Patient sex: M
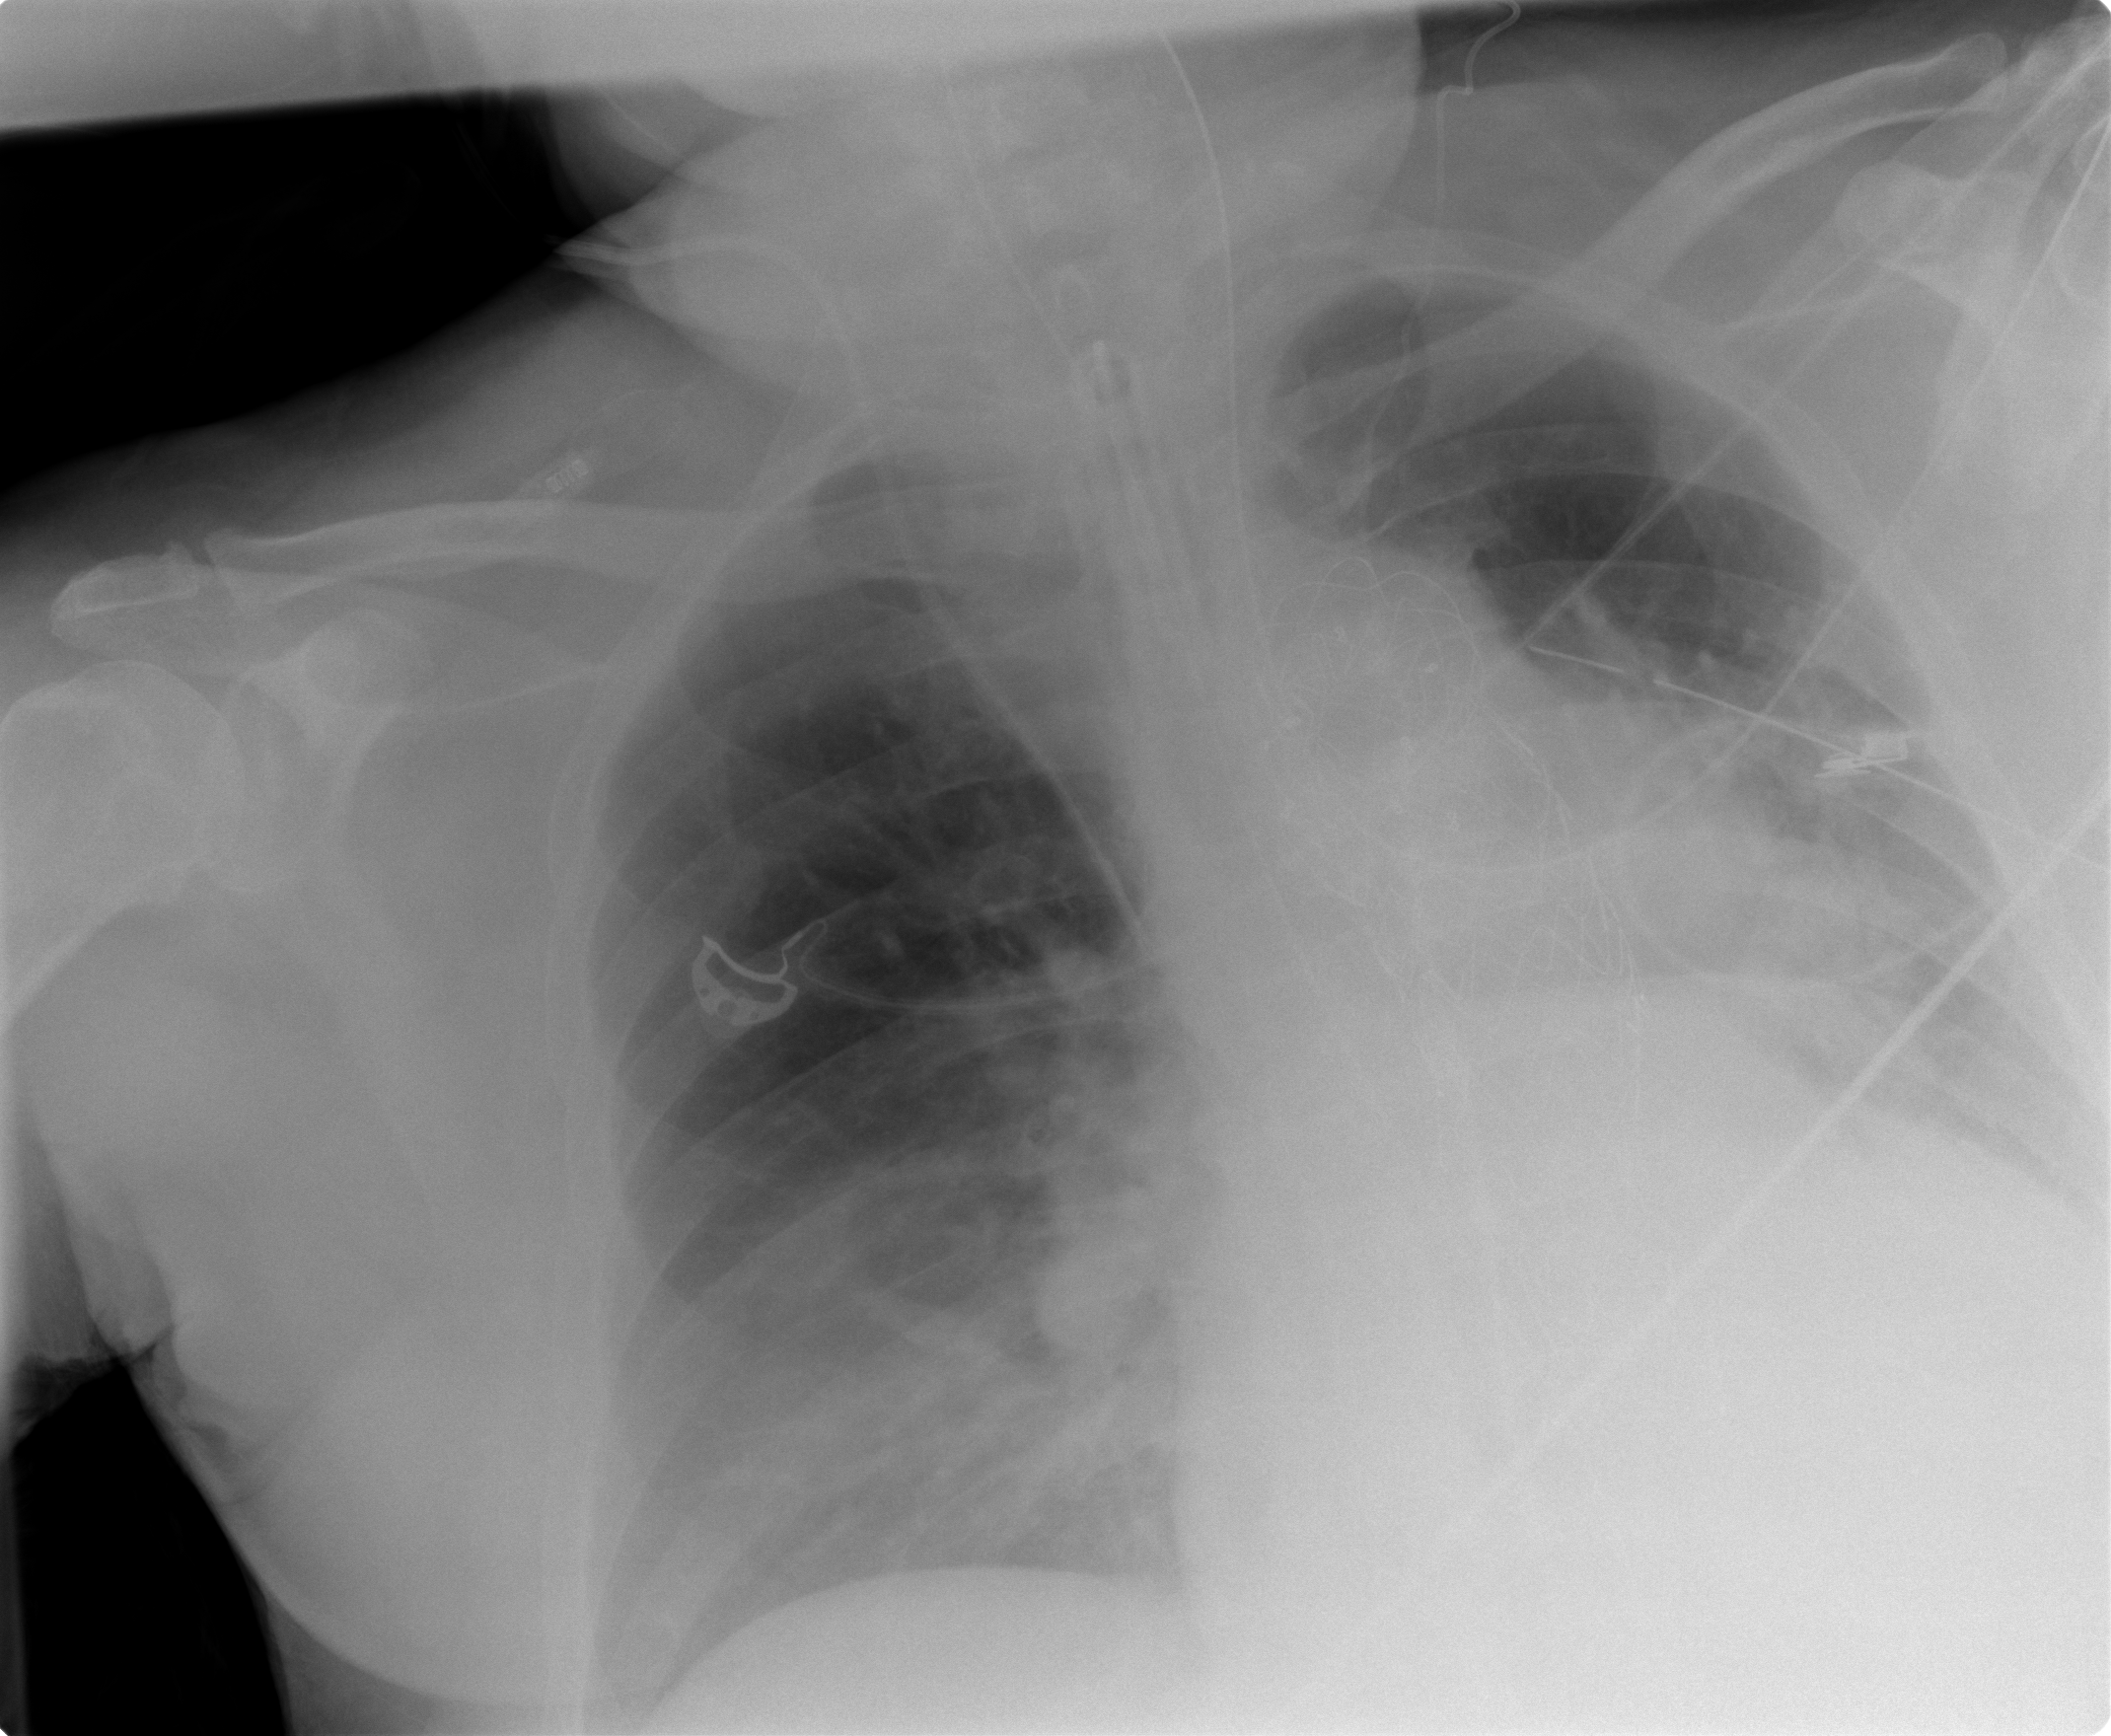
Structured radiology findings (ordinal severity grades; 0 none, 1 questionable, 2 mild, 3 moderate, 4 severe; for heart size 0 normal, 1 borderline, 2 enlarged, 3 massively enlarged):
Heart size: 1
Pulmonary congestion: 0
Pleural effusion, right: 0
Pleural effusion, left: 2
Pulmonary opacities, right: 0
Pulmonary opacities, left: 2
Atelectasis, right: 0
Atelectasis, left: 2